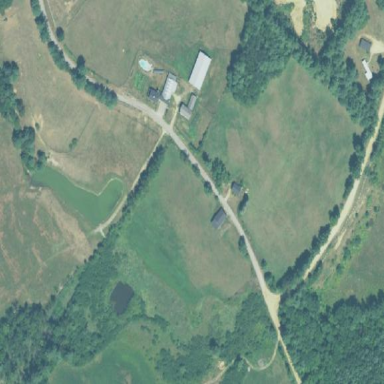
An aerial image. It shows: Farmyard area.